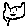
Label: cat